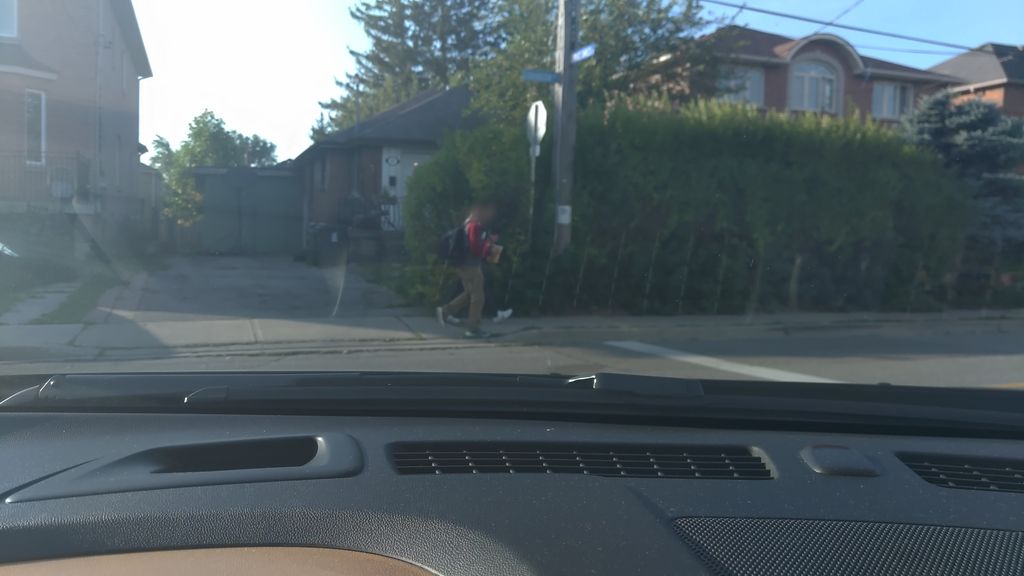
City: toronto